Question: Using ASP.Net MVC 5, I'm trying to get the three checkboxes aligned with the other fields as shown below (red line indicates where I want them)

The code for the Diocese and Acknowledgement - the rest are much the same but for different fields - is as follows:
'''
<div class="form-group">
@Html.LabelFor(model => model.Diocese, htmlAttributes: new { @class = "control-label col-md-2" })
<div class="col-md-10">
@Html.EditorFor(model => model.Diocese, new { htmlAttributes = new { @class = "form-control input-width-xlarge" } })
@Html.ValidationMessageFor(model => model.Diocese, "", new { @class = "text-danger" })
</div>
</div>
<div class="form-group">
@Html.LabelFor(model => model.Acknowledgement, htmlAttributes: new {@class = "control-label col-md-2"})
<div class="col-md-10 checkbox">
@Html.EditorFor(model => model.Acknowledgement)
@Html.ValidationMessageFor(model => model.Acknowledgement, "", new { @class = "text-danger" })
</div>
</div>
'''
I thought the md-x classes would have aligned them, but I'm obviously wrong there :)
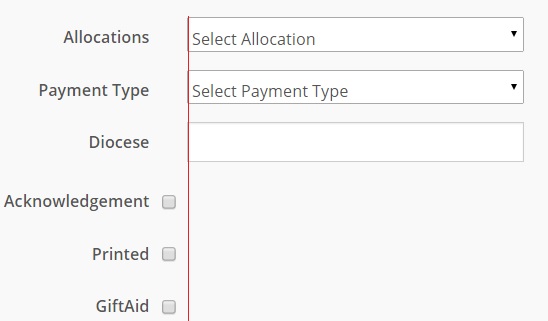
Answer: Solved. Changed EditorFor to CheckBoxFor, put a label around it, set padding-left to 15.